Field crop: maize
Growth stage: 2
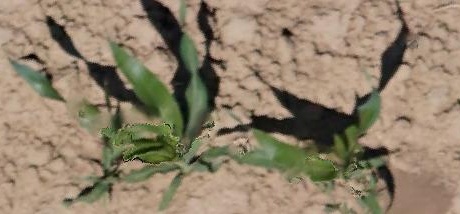
Species: maize